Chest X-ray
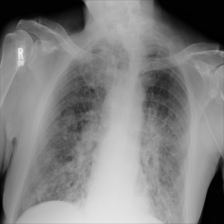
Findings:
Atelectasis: negative
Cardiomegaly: negative
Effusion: positive
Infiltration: positive
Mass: positive
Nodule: positive
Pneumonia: negative
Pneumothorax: negative
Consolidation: negative
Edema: negative
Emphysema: negative
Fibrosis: negative
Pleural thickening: negative
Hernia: negative